Field crop: maize
Growth stage: 2
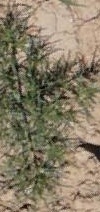
Species: salsola